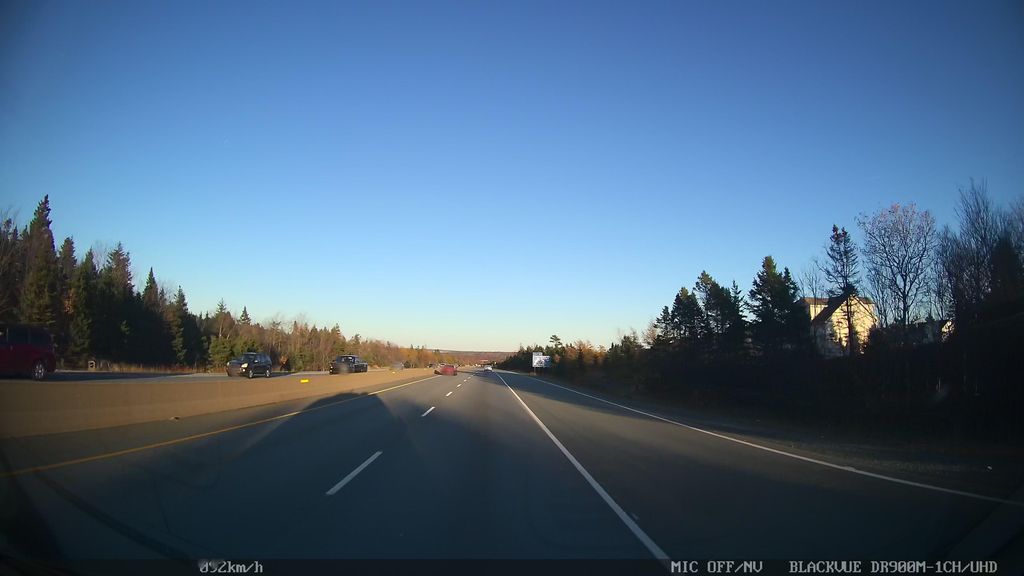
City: halifax